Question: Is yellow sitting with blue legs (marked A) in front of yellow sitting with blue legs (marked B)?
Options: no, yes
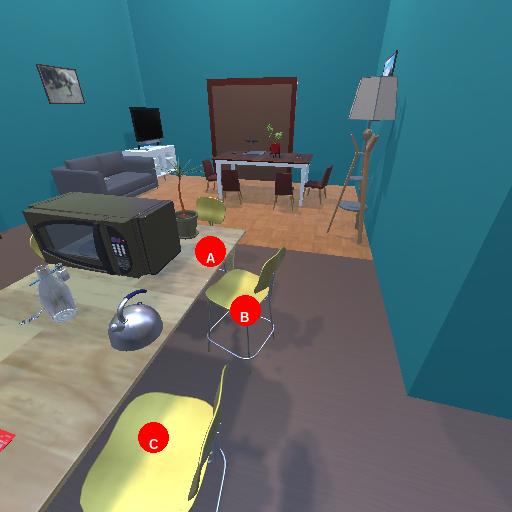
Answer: no